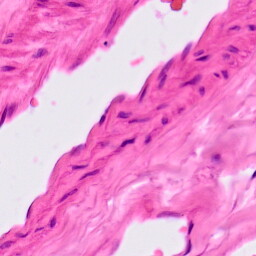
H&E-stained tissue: Lung